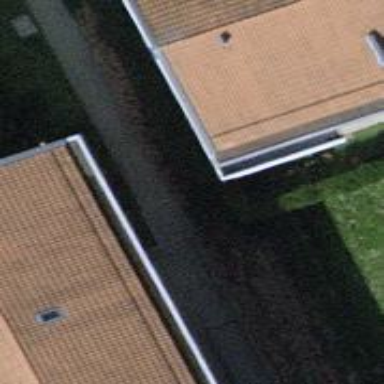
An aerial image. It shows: Paved footway.